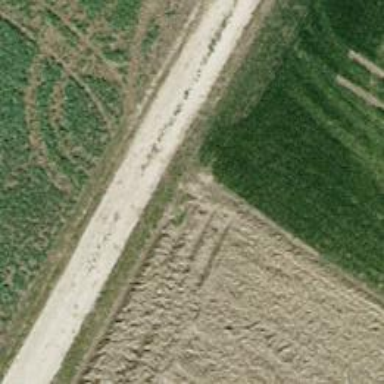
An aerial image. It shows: Track road with grade3 tracktype.